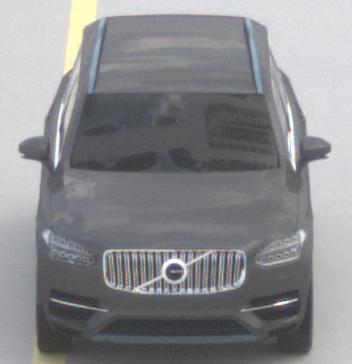
Make: Volvo
Model: XC90 B5
Detailed model: XC90 (L)
Model produced from: 2019/08
Model produced until: 2020/04
Doors: 5
Color: gray
Road condition: dry road
Daytime: midday
Contrast: low contrast